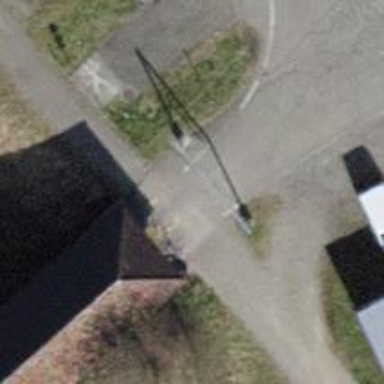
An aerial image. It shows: Bollard barrier.